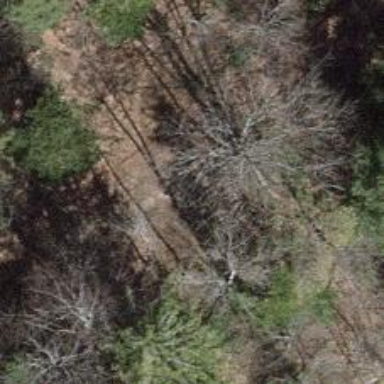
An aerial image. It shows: Unpaved path.